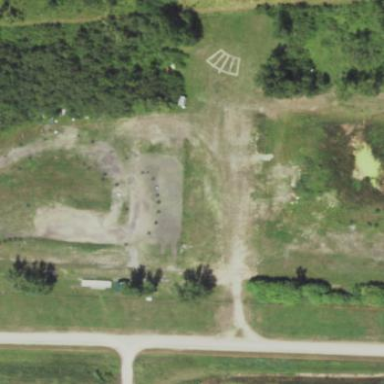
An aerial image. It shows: Park with dirt ground suitable for motor sports.